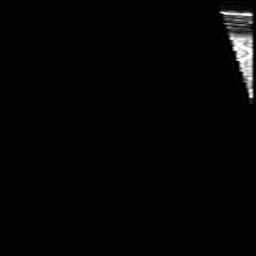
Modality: angio
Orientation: sagittal
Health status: ill
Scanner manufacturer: philips
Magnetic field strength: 3 T
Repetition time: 0.01837 s
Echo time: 0.003395 s